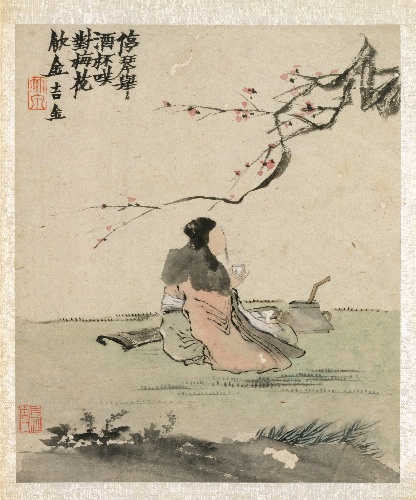
Artist: Jin Nong
Artist bio: Chinese, 1687–1773
Date: dated 1754
Object type: Album
Classification: Paintings
Medium: Album of twelve paintings; ink and color on paper
Culture: China
Period: Qing dynasty (1644–1911)
Dimensions: Each 11 1/4 x 9 3/8 in. (28.6 x 23.8 cm)
Department: Asian Art
Credit line: Gift of Mr. and Mrs. Wan-go H. C. Weng, 1997
Accession year: 1997
Repository: Metropolitan Museum of Art, New York, NY
Tags: Fruit|Rabbits|Birds|Deer|Cats|Human Figures